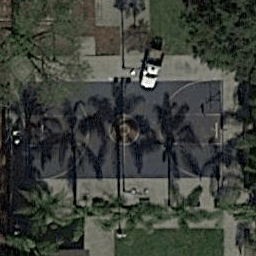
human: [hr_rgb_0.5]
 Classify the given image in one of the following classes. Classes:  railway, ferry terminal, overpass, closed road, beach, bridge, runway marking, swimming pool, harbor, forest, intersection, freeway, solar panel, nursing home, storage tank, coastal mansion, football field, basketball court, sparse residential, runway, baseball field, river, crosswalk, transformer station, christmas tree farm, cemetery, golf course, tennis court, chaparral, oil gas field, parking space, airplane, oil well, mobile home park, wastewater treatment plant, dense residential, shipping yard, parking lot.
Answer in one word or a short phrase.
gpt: basketball court